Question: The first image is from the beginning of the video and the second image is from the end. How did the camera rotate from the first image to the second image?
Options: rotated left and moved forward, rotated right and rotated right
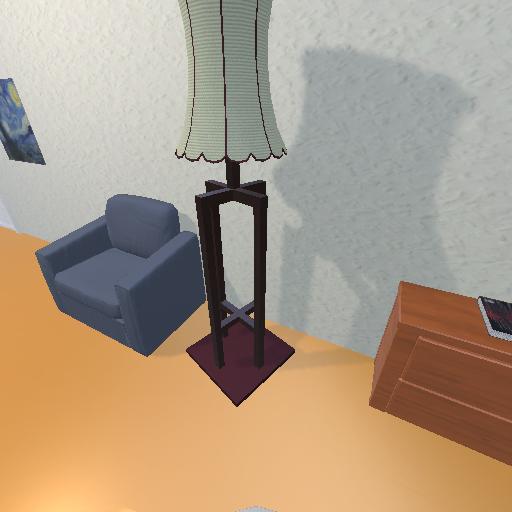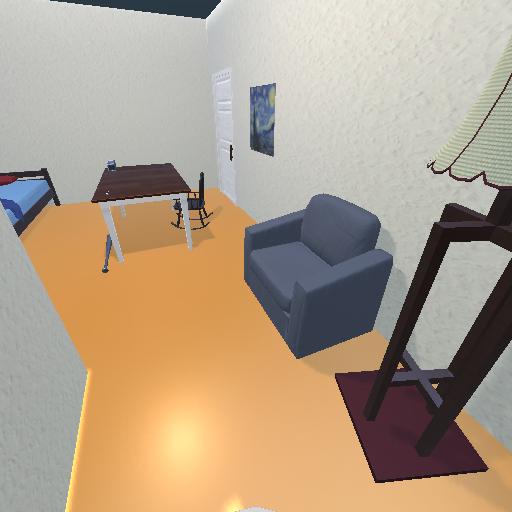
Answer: rotated left and moved forward